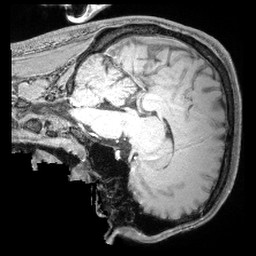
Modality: T1w
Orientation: sagittal
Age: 27
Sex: male